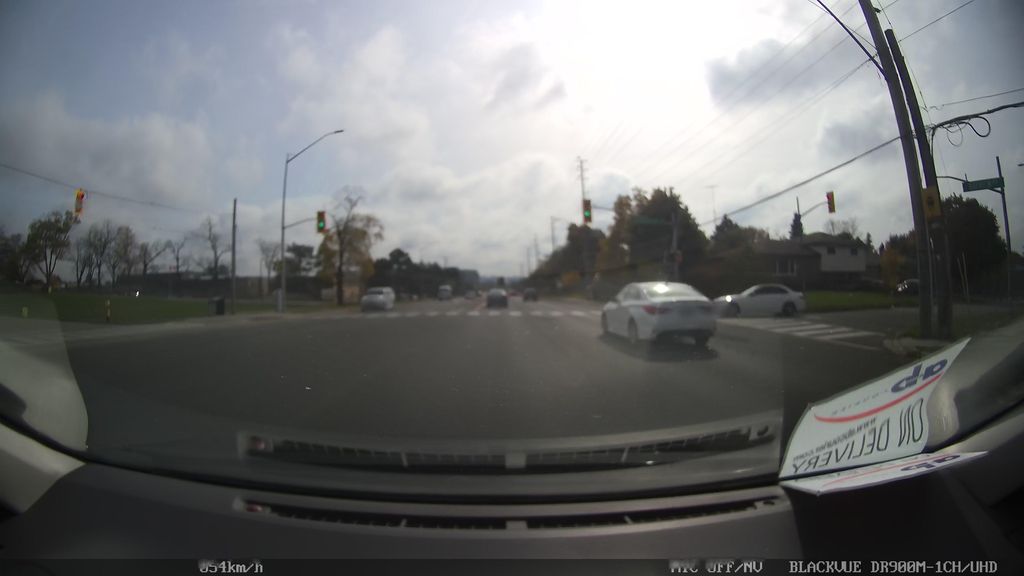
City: toronto